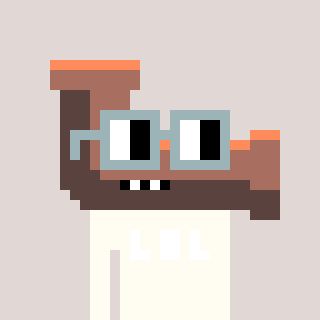
a pixel art character with square dark gray glasses, a pipe-shaped head and a grayscale-colored body on a warm background